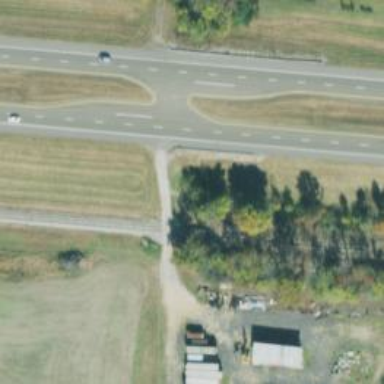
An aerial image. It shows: Dual carriageway expressway with asphalt surface. It is classified as trunk highway.